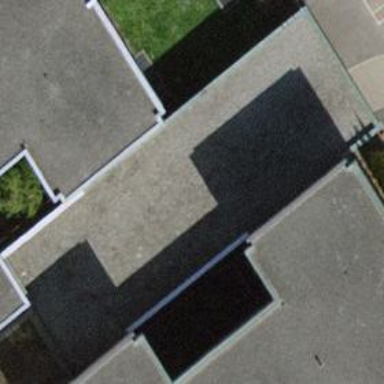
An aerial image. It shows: View of roof of building.